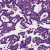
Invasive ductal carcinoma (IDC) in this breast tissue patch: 1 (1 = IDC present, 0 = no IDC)